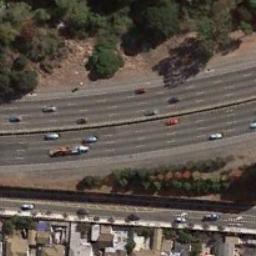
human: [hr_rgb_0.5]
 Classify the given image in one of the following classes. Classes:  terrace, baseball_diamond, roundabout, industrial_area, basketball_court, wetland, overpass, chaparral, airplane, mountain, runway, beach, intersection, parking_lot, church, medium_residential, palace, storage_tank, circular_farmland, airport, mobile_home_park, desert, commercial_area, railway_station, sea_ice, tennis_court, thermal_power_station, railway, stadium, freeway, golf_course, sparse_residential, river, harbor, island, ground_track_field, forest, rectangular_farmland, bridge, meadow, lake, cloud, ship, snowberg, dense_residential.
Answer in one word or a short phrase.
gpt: freeway